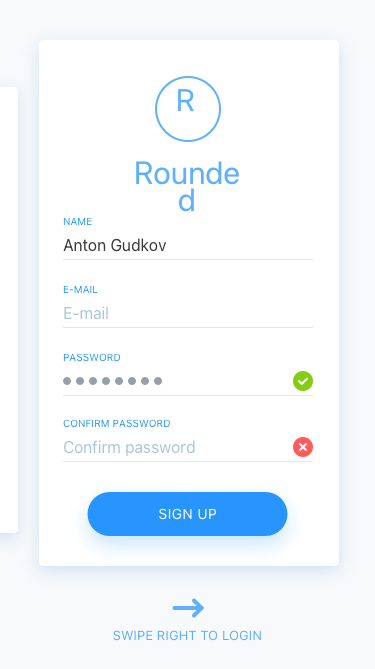
Text in this UI design:
Swipe right to Login